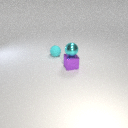
small cyan metal sphere above small purple metal cube